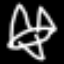
Label: airplane